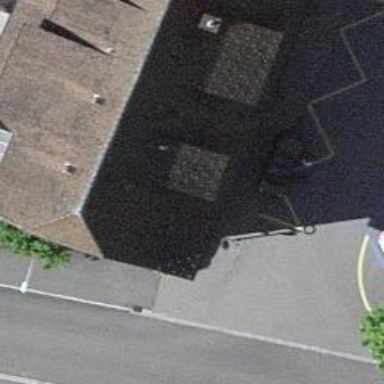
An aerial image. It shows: Post office.